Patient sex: F
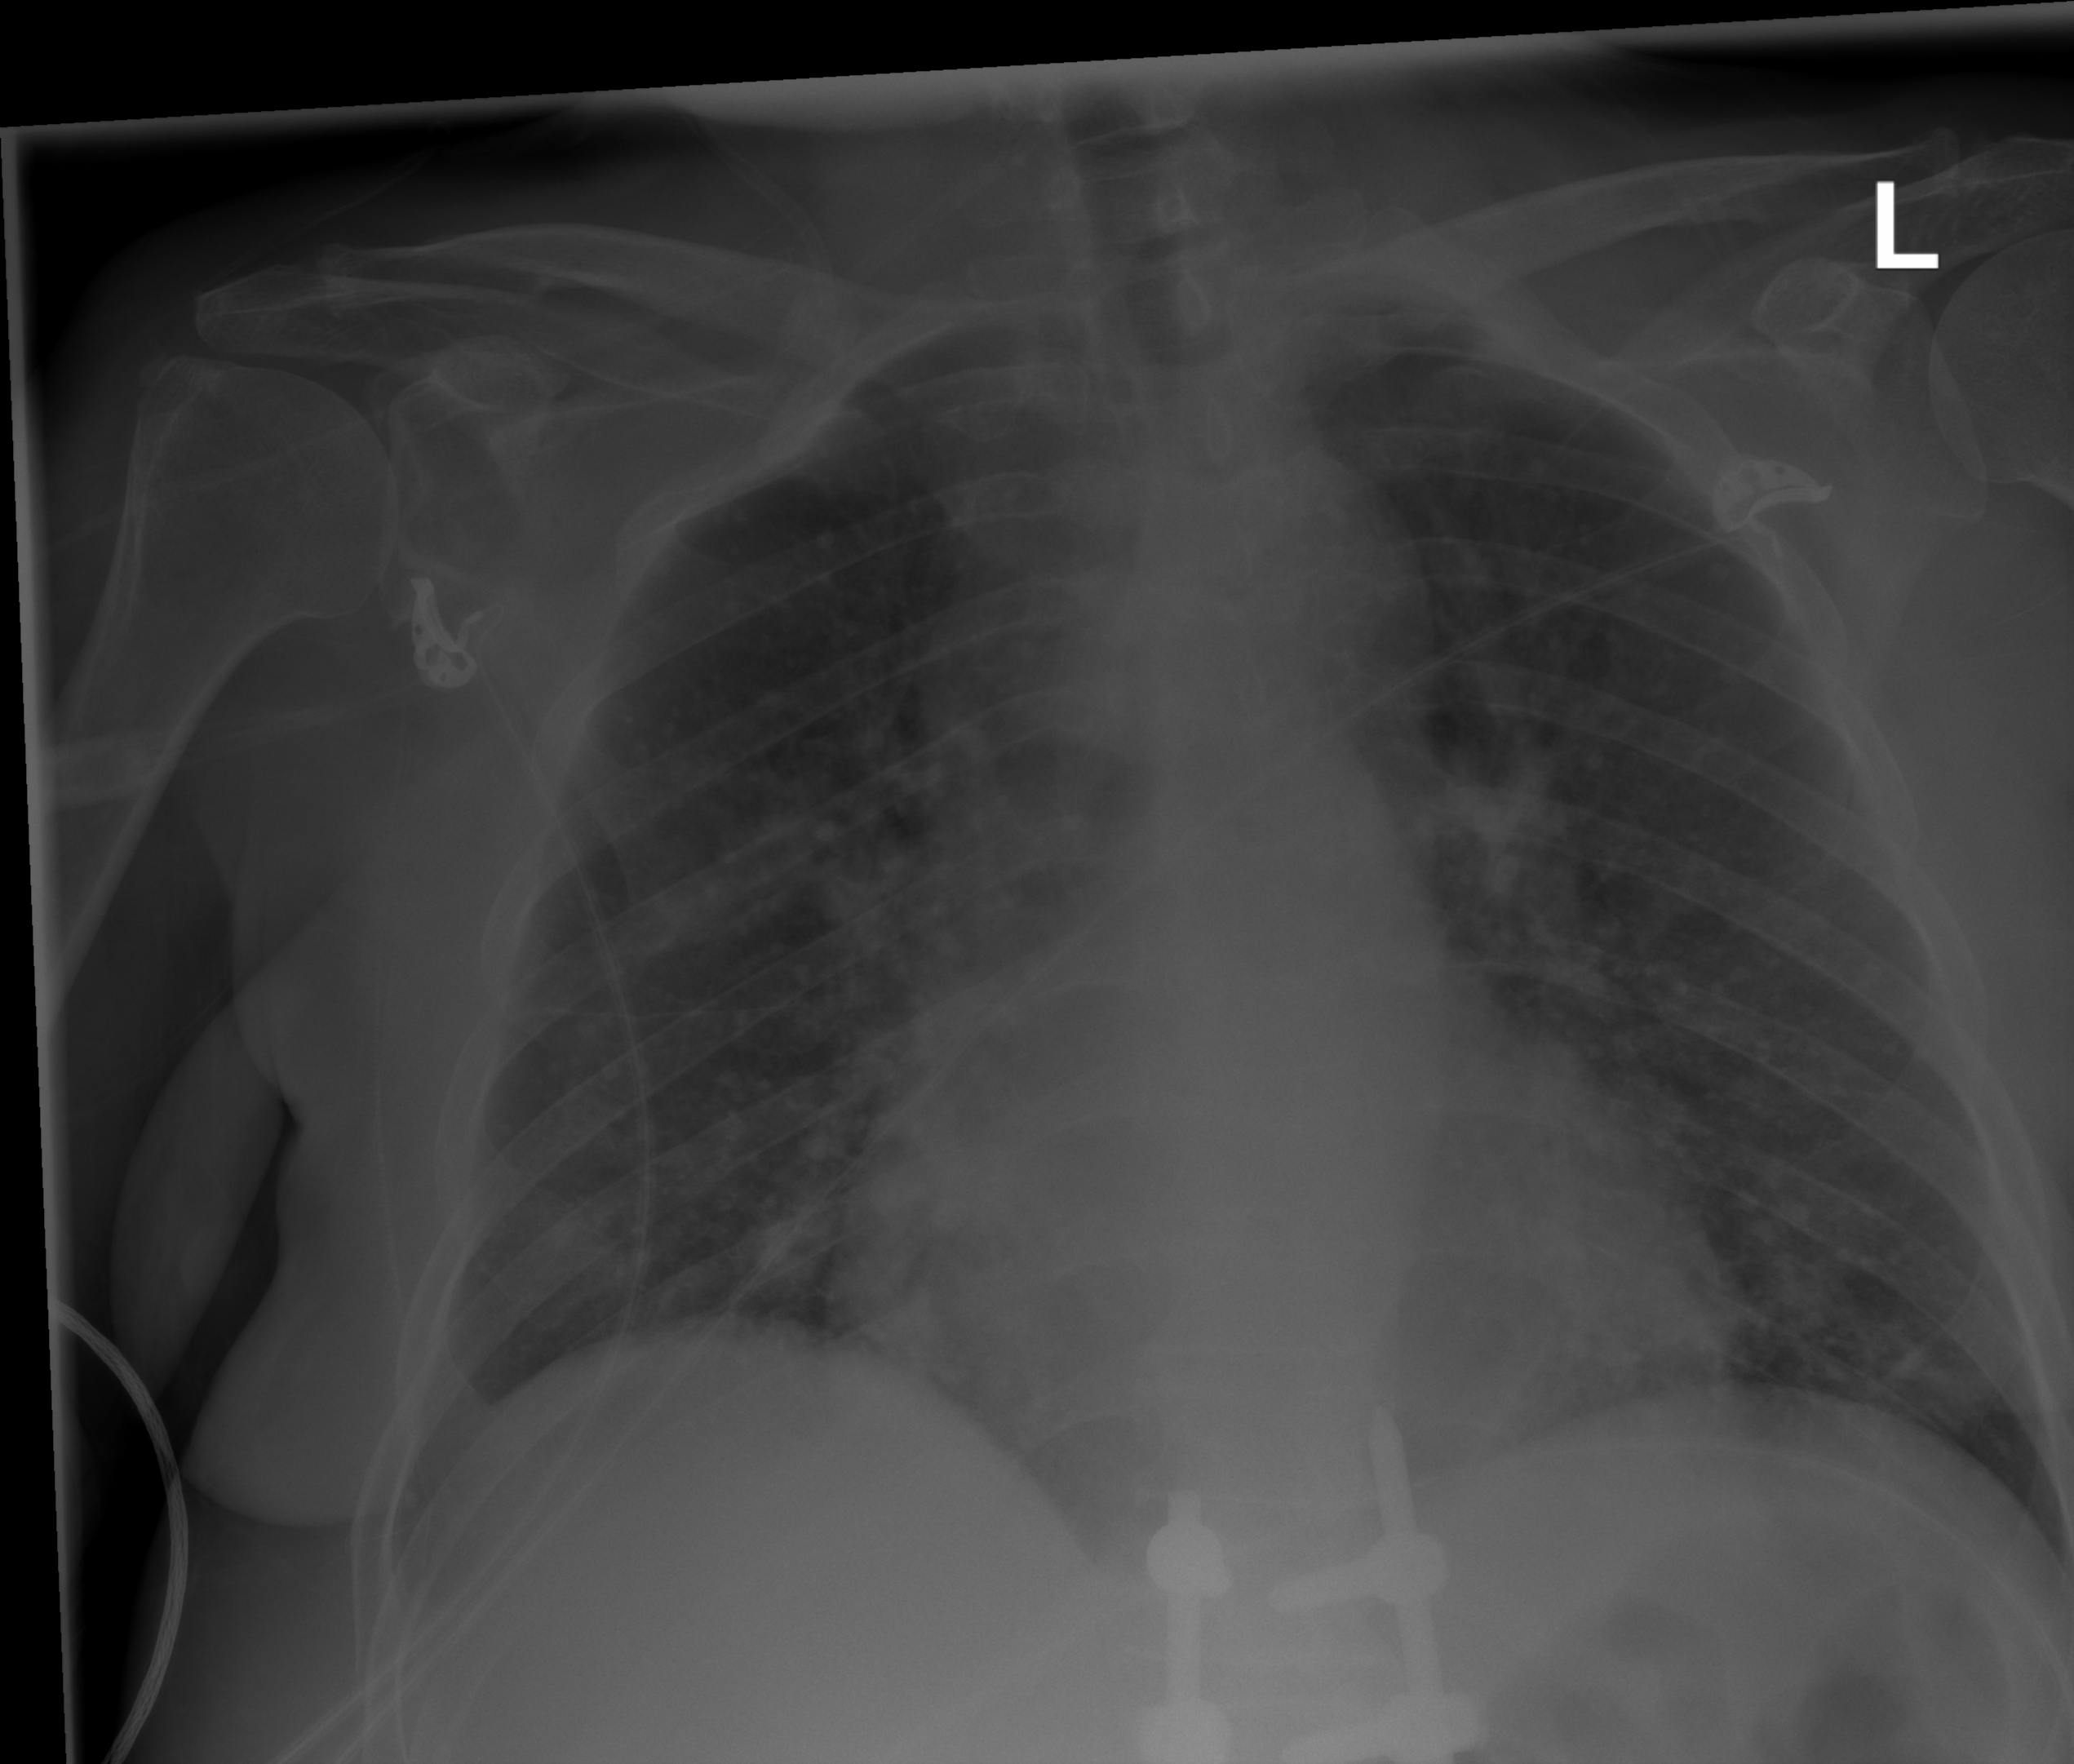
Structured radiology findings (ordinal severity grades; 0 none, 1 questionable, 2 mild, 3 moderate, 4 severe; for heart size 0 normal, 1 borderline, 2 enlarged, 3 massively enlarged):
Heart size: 2
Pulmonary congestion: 0
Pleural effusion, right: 0
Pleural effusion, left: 0
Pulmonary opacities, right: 1
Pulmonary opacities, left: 0
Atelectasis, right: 0
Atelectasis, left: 0